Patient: sex M, age 48
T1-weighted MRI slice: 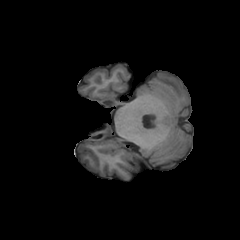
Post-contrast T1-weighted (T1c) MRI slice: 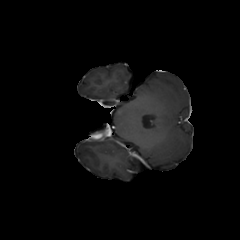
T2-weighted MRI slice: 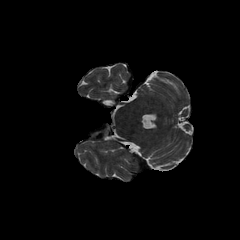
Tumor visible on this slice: no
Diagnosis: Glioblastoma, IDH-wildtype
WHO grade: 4